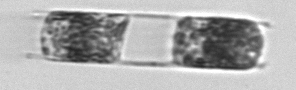
Label: Hemiaulus